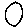
Label: circle